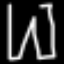
Label: pants